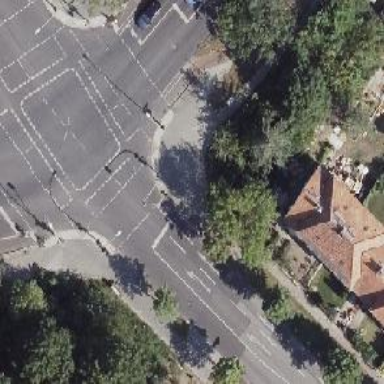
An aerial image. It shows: Road with traffic signals.